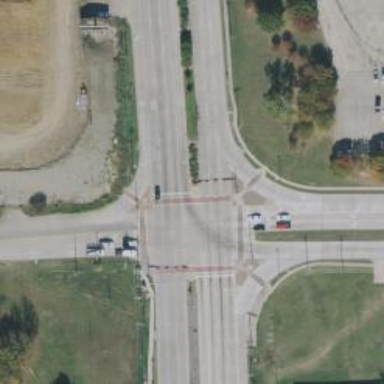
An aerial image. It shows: Footway crossing.